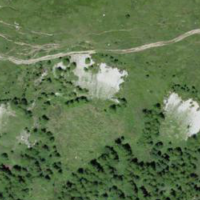
EUNIS habitat code: 26
Species observed at this site:
Chorthippus brunneus
Podisma pedestris